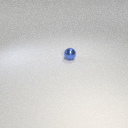
small blue metal sphere